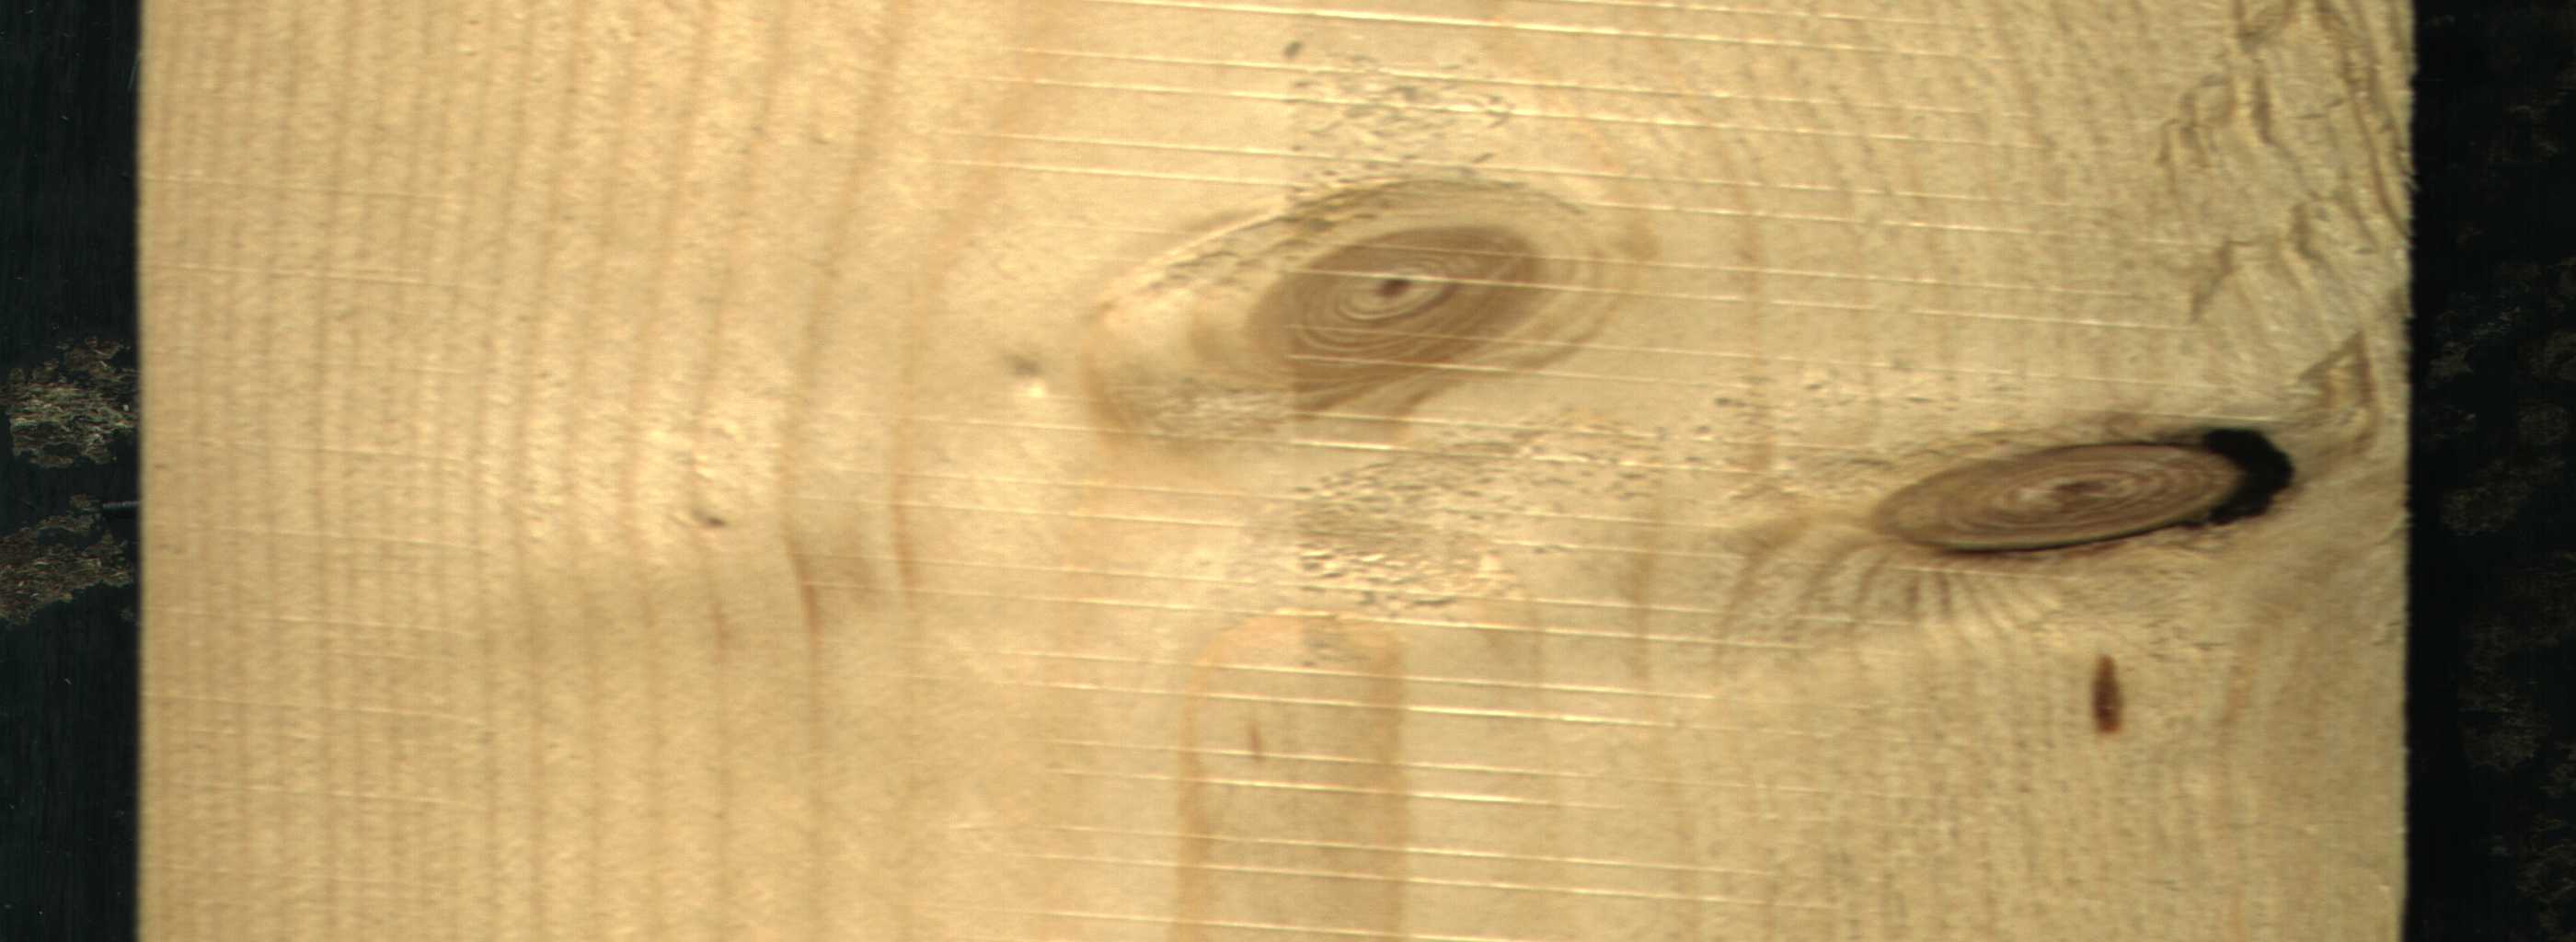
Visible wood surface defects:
resin
Dead_Knot
Live_Knot